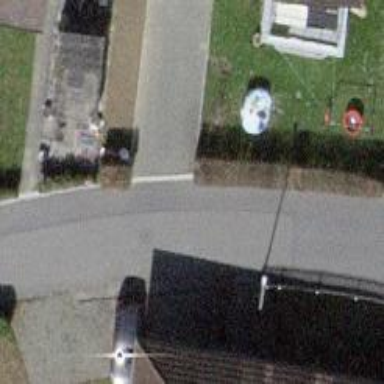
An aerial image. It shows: Residential road with asphalt surface and no sidewalks.